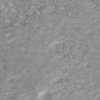
Label: not_dusty